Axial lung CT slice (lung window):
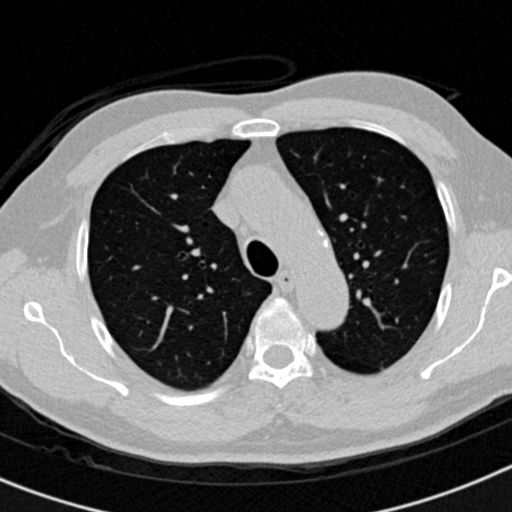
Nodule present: no